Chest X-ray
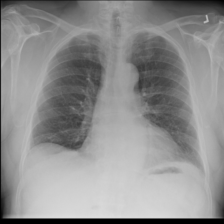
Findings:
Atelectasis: negative
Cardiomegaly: negative
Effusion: negative
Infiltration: negative
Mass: negative
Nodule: negative
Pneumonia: negative
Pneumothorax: negative
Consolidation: negative
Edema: negative
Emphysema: negative
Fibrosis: negative
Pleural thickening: negative
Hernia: negative